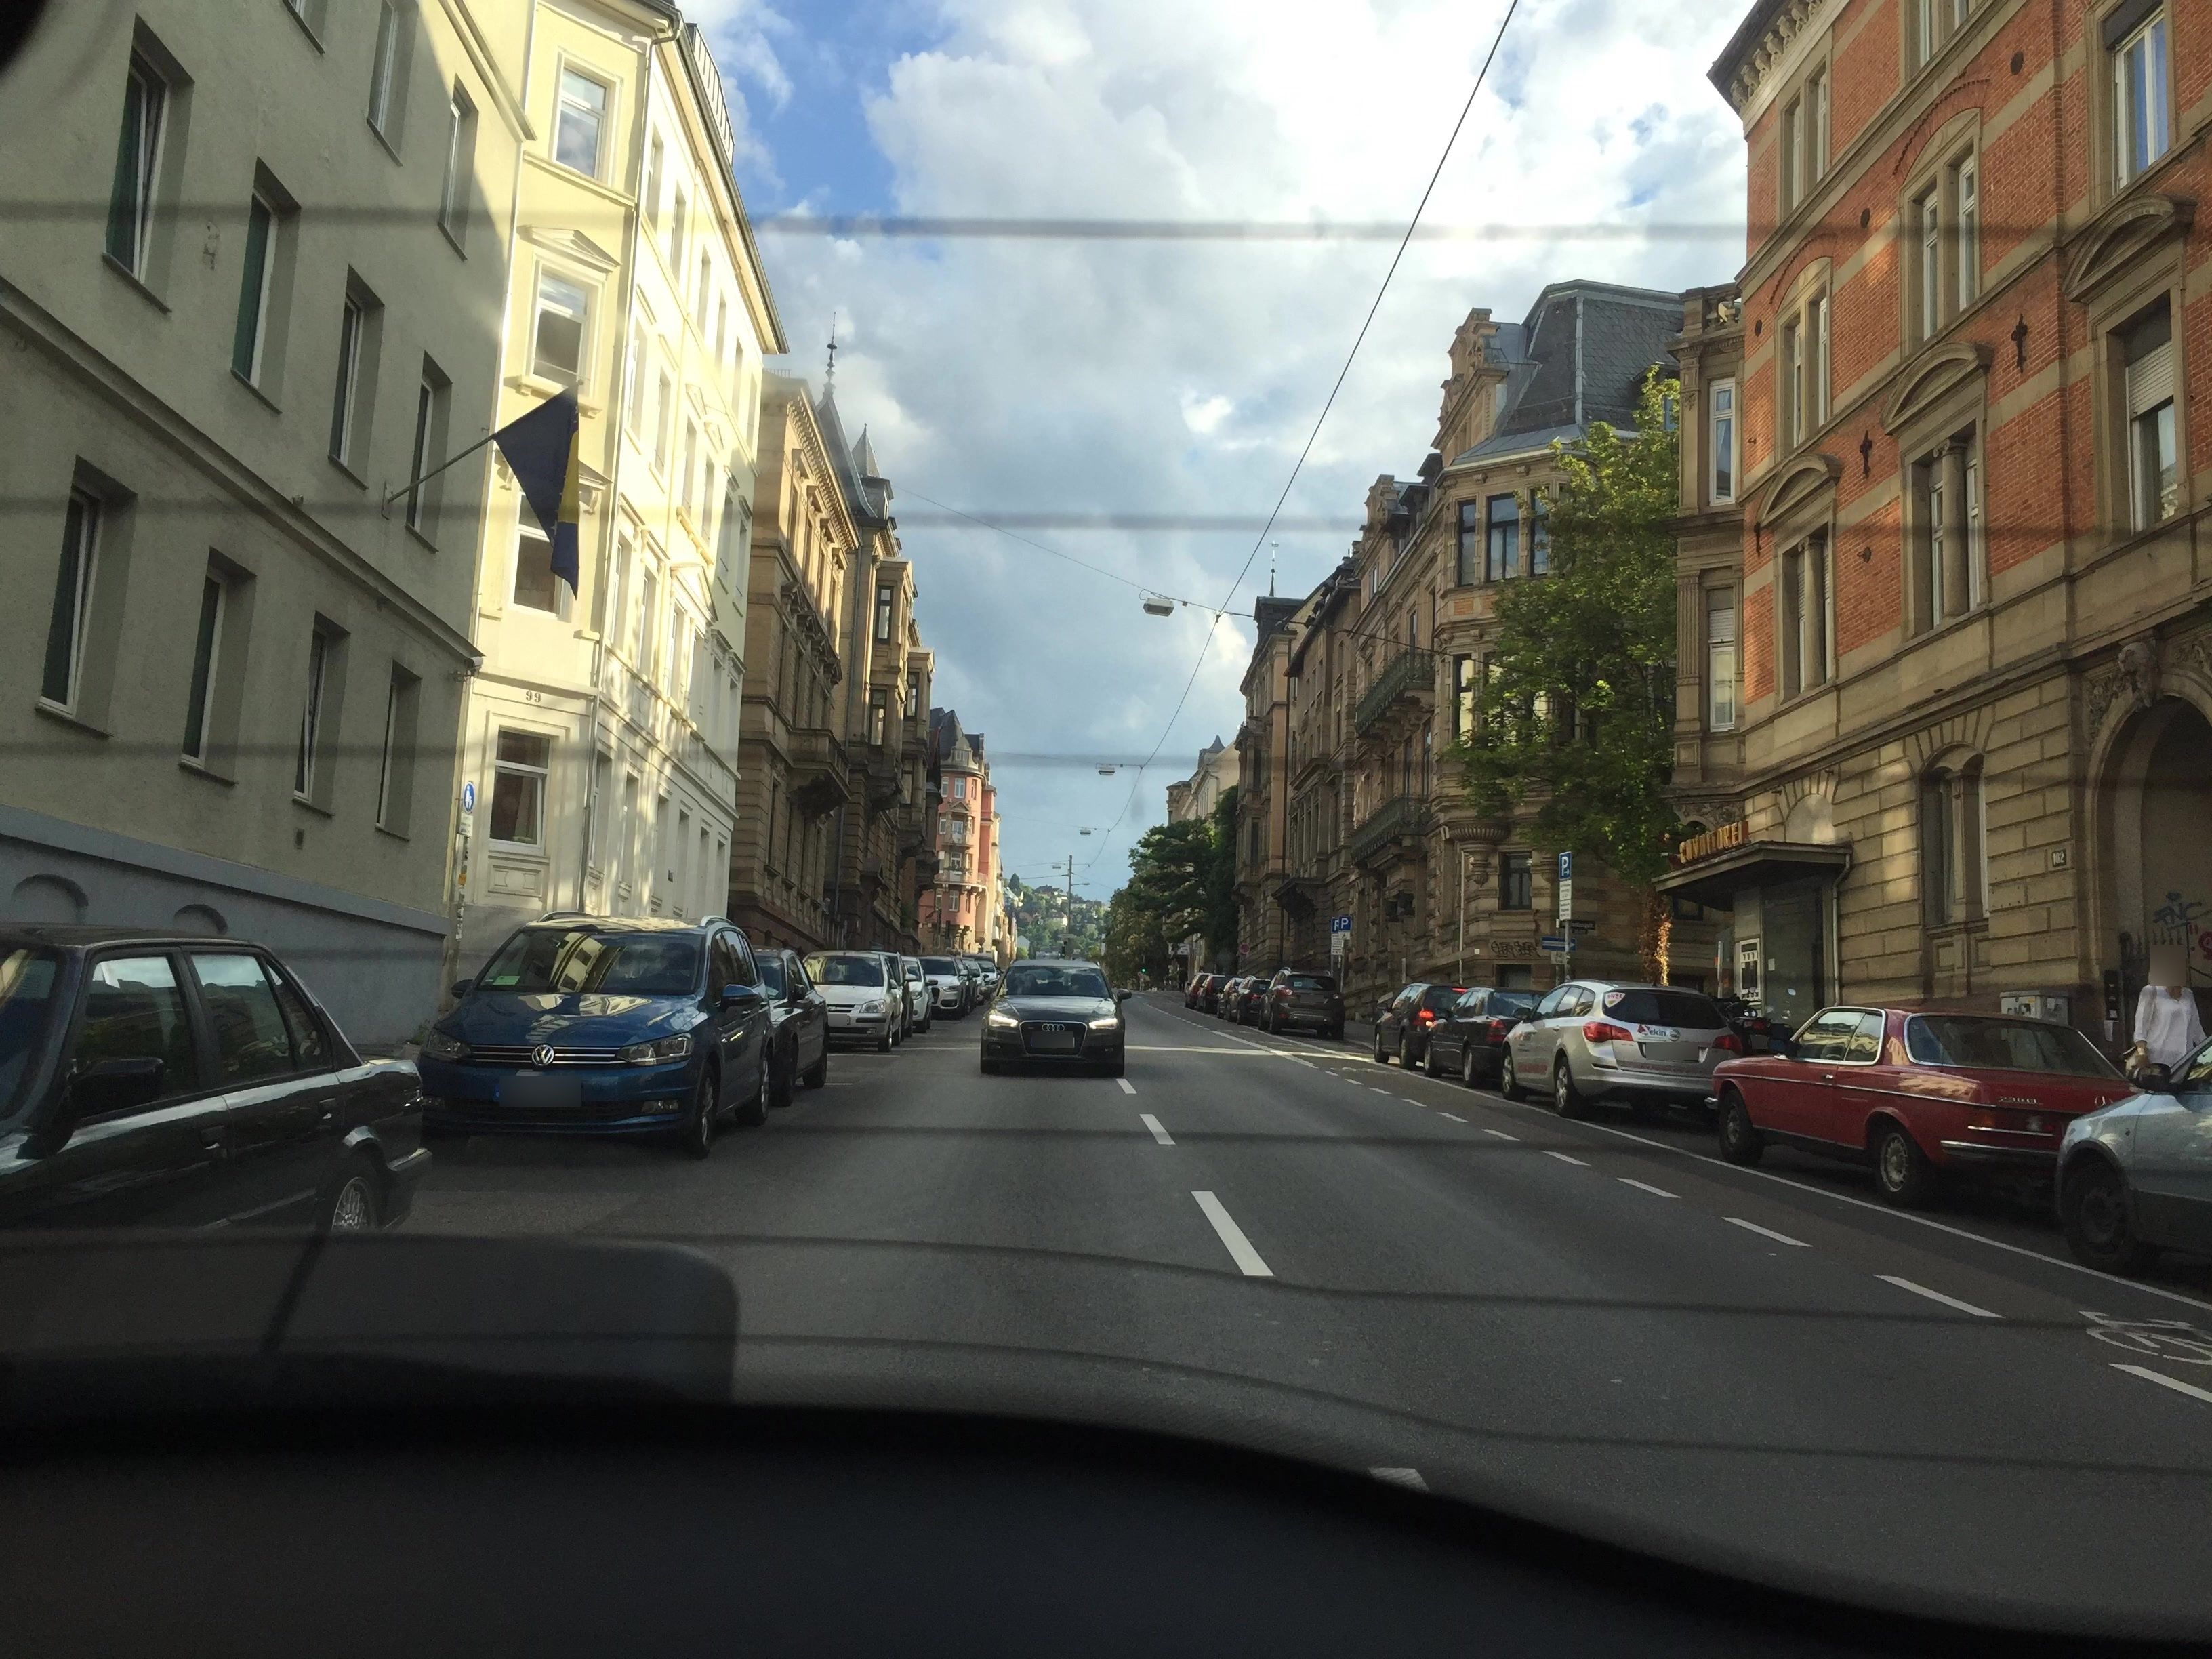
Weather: cloudy
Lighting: day
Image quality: good
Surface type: driving surface
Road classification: tertiary
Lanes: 2
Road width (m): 11
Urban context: urban centre
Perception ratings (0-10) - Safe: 2.98, Lively: 8.44, Beautiful: 4.95, Boring: 4.43, Depressing: 1.41, Wealthy: 4.51